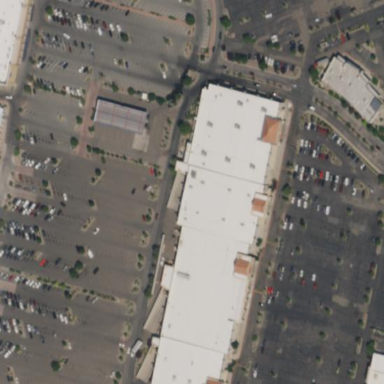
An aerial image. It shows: Retail building.